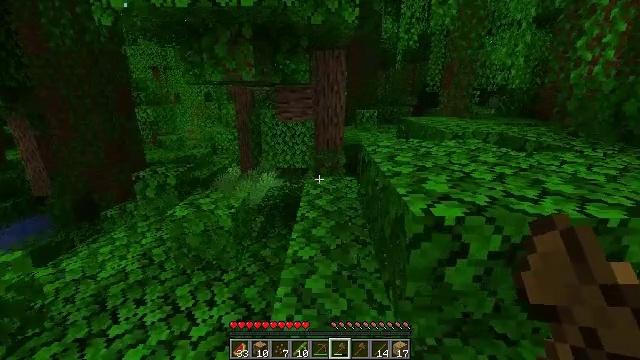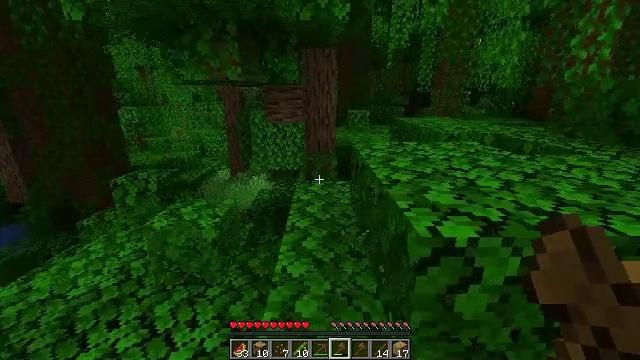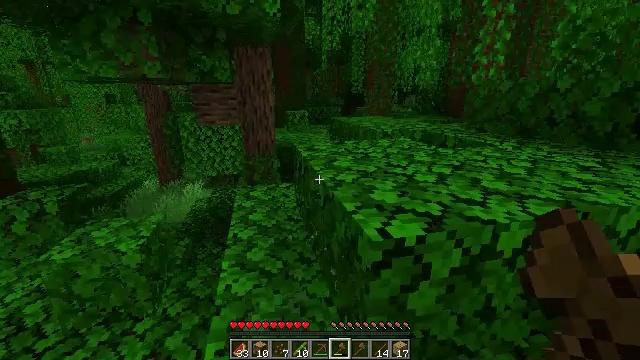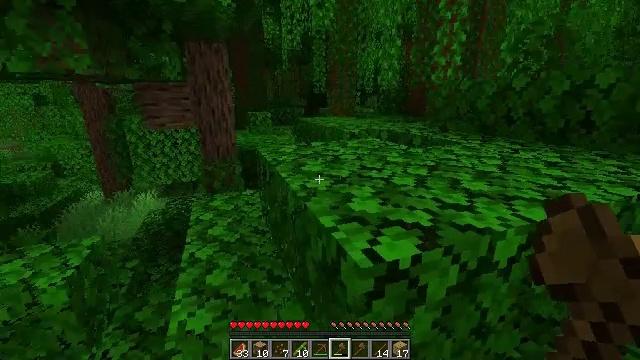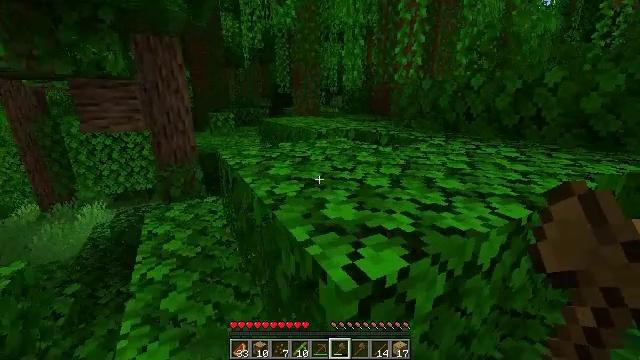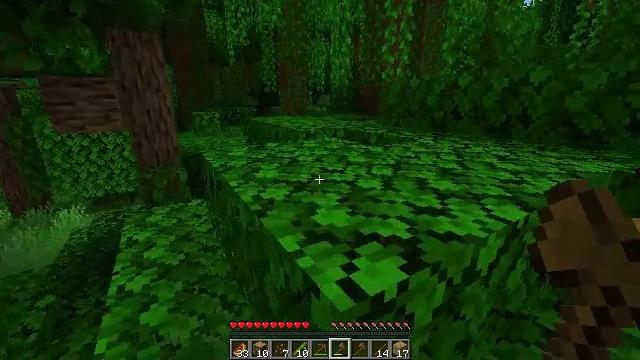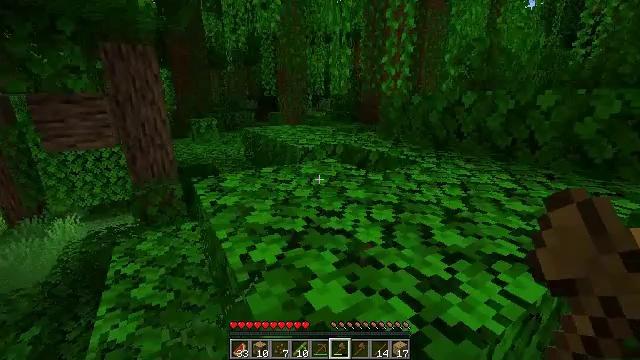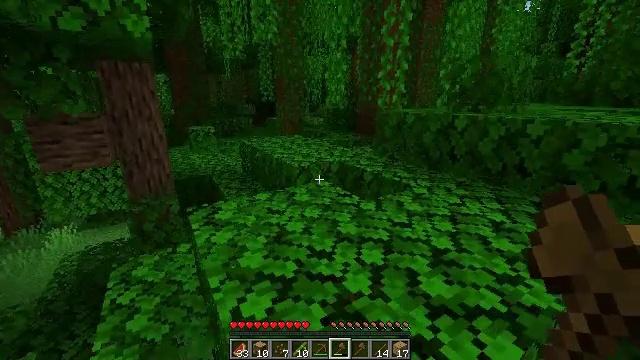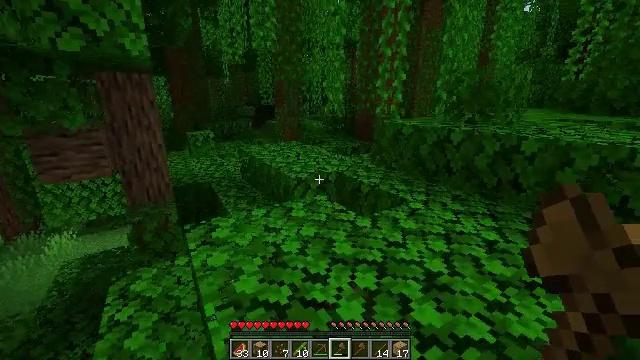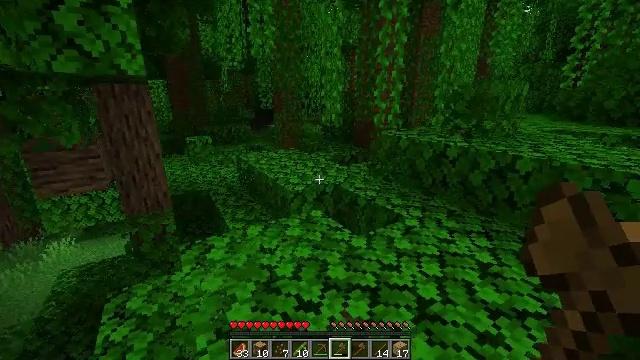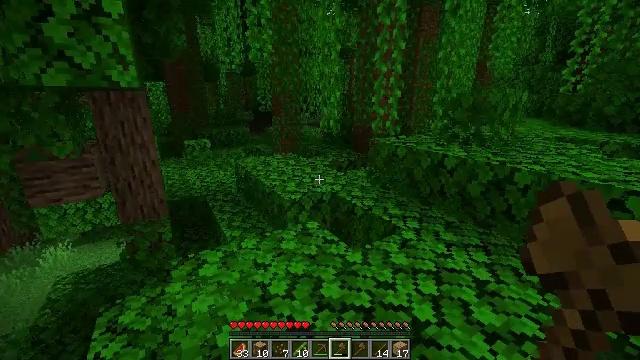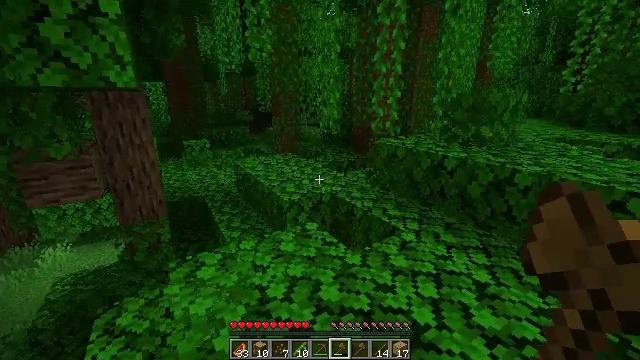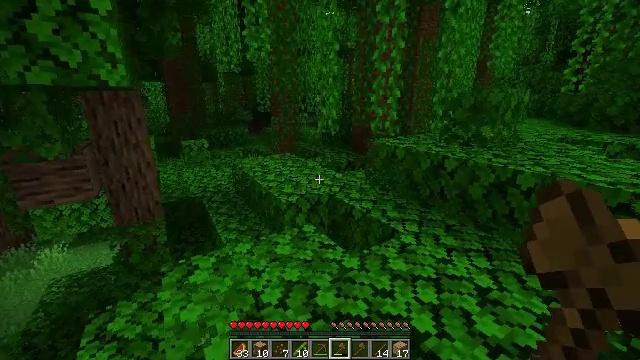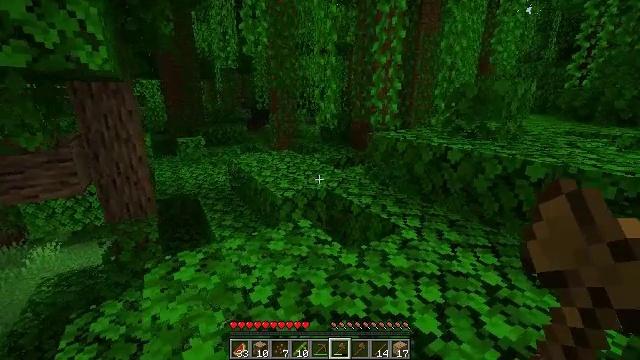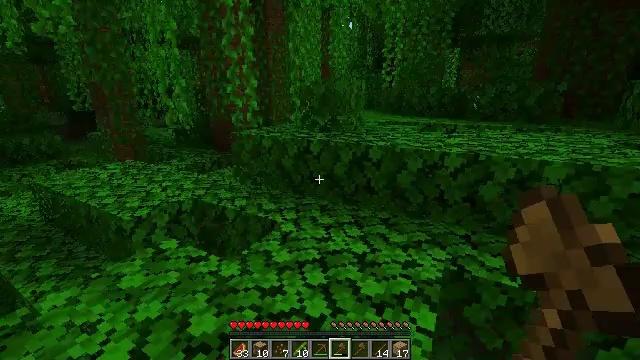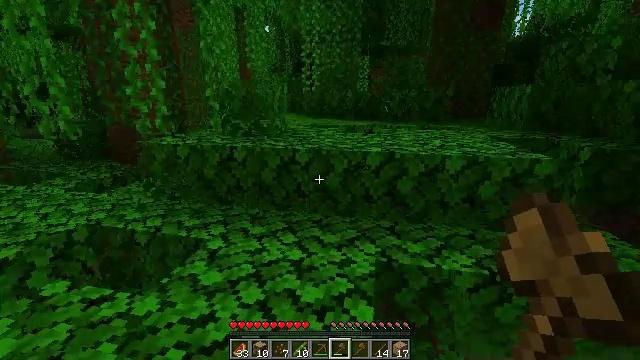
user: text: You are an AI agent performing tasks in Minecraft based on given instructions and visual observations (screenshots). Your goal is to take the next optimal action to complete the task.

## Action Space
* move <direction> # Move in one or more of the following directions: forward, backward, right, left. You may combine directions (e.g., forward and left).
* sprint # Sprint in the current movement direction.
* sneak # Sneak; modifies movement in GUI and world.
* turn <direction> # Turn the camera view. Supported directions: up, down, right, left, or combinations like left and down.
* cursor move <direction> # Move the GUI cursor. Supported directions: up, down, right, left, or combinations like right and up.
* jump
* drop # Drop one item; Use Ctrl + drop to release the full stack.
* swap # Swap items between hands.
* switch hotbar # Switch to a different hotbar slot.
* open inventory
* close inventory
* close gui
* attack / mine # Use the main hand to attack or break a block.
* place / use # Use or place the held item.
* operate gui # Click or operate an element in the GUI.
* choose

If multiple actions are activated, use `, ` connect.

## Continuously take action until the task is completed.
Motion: motion action
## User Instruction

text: Clear the jungle leaves to make way.
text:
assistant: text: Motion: move forward, turn right
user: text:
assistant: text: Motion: move forward, turn right
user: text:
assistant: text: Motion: move forward, turn right
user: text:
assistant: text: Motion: move forward, turn right
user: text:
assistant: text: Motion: move forward, turn right
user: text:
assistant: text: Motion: move forward, jump
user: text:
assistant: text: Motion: move forward, jump
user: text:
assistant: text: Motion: move forward, jump
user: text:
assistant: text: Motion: move forward, jump
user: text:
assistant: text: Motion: move forward
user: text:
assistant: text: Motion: move forward
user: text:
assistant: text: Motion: move forward
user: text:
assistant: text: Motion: move forward
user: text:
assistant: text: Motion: move forward and move right, turn right
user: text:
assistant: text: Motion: move forward and move right, turn right
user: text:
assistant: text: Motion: move forward, turn right and up
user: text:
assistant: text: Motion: move forward, turn right
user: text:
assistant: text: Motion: move forward, turn right
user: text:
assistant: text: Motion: move forward
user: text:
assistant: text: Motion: move forward
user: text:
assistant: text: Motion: move forward, turn right
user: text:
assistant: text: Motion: move forward
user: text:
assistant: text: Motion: move forward
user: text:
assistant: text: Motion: move forward
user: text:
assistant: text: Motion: move forward
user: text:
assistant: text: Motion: move forward and move left
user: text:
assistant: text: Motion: move forward and move left, turn left
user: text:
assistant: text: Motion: move forward and move left
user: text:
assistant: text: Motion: move forward and move left, jump
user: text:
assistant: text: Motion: move forward and move left, turn left, jump